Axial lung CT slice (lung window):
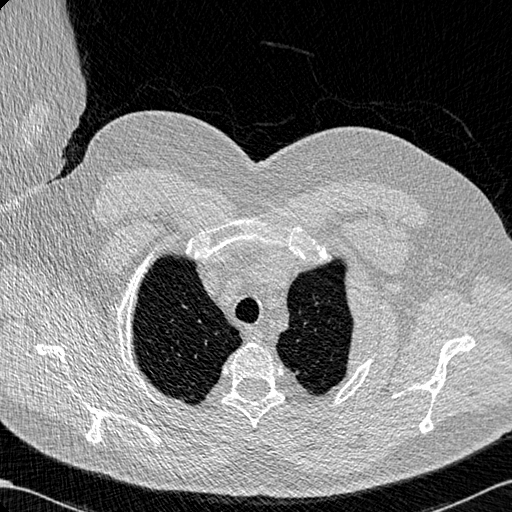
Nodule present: no